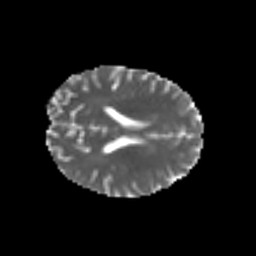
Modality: MD
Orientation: axial
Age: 25
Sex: male
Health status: healthy